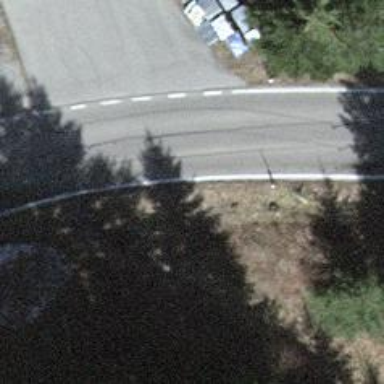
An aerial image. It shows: Paved tertiary road.